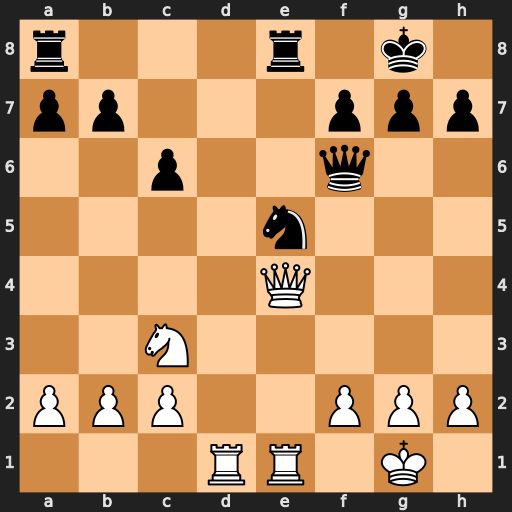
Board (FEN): r3r1k1/pp3ppp/2p2q2/4n3/4Q3/2N5/PPP2PPP/3RR1K1
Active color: w
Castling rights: -
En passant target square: -
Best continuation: f4 Ng6 Qxe8+ Rxe8 Rxe8+